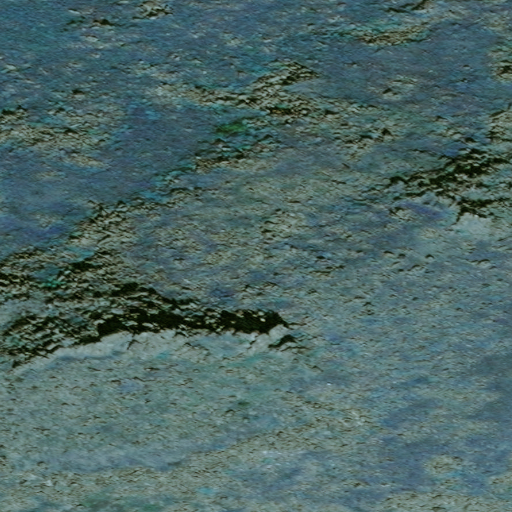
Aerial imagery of mountain in Alaska named Haystack Mountain containing only unknown